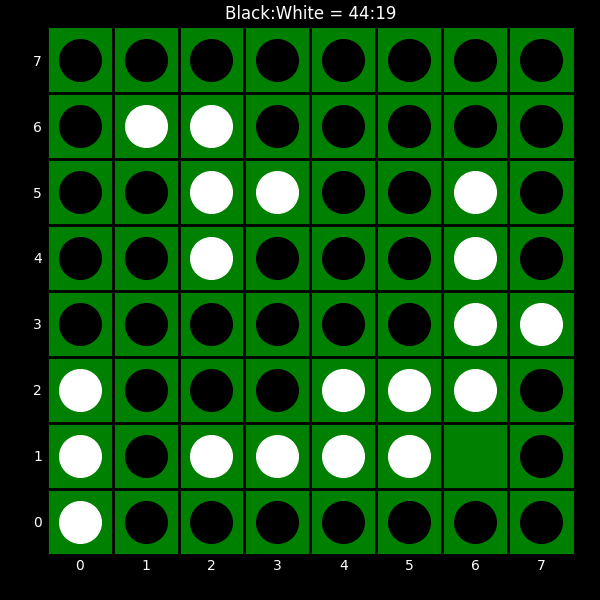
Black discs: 44
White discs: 19